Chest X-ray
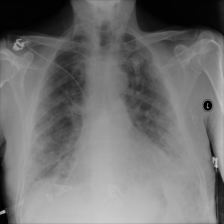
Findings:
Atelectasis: negative
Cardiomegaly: negative
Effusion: negative
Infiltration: positive
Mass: negative
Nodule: negative
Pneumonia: positive
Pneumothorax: negative
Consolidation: negative
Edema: positive
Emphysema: negative
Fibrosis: negative
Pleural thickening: negative
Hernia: negative